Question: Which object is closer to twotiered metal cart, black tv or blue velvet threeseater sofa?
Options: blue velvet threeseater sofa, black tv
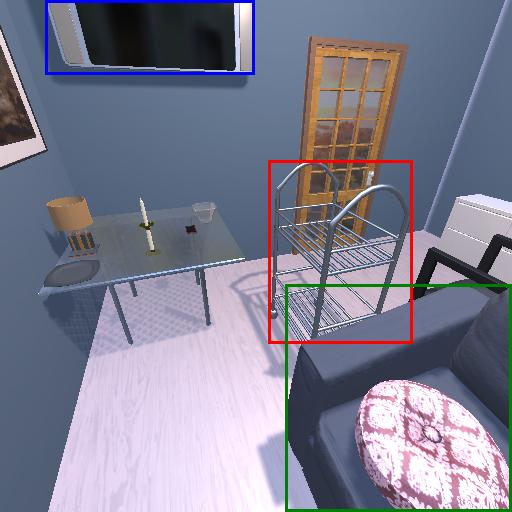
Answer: blue velvet threeseater sofa